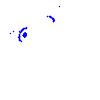
Particle: electron